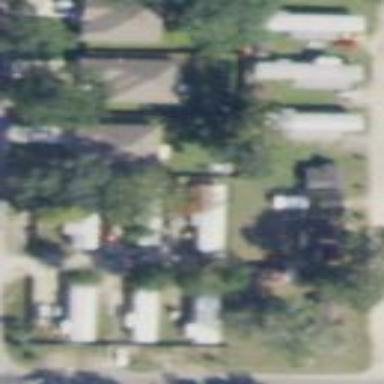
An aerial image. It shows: Residential area designated as trailer park.